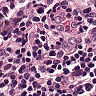
Metastatic tissue present: yes